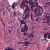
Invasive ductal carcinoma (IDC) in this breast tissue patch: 1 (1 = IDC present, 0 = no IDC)